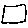
Label: square